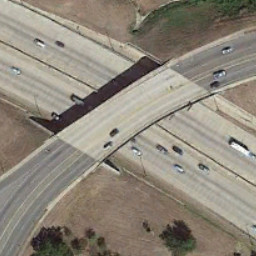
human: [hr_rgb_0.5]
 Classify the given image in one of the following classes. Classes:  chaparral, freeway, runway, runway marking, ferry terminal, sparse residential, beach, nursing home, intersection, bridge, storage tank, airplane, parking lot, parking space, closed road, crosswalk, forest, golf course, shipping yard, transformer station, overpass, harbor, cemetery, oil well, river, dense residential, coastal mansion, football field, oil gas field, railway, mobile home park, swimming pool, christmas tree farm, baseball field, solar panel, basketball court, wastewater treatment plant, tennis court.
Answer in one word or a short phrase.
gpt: overpass